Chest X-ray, PA view. Patient: 33 years old, sex F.
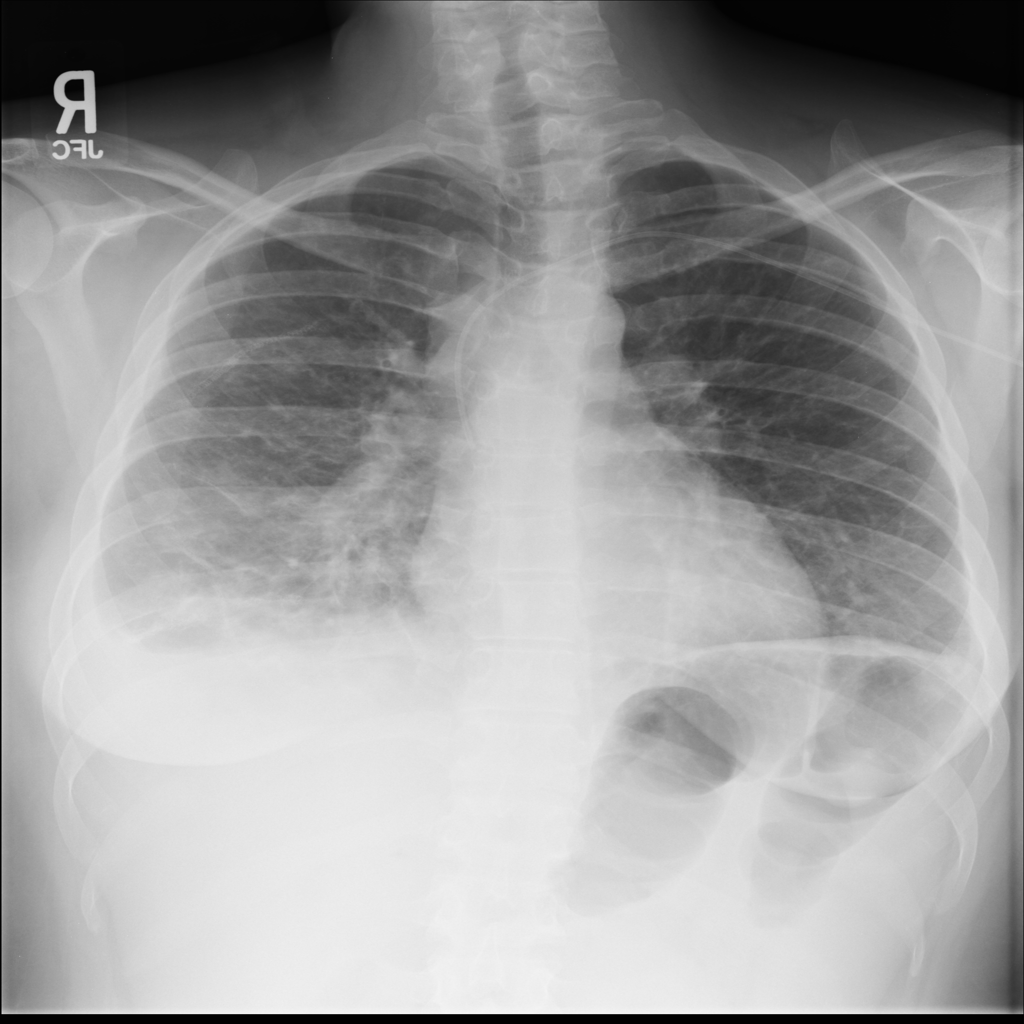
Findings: Effusion, Infiltration